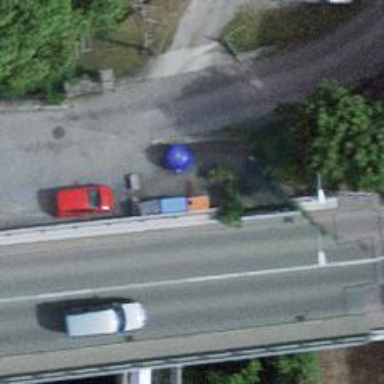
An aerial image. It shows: Recycling container in the area designated for recycling.